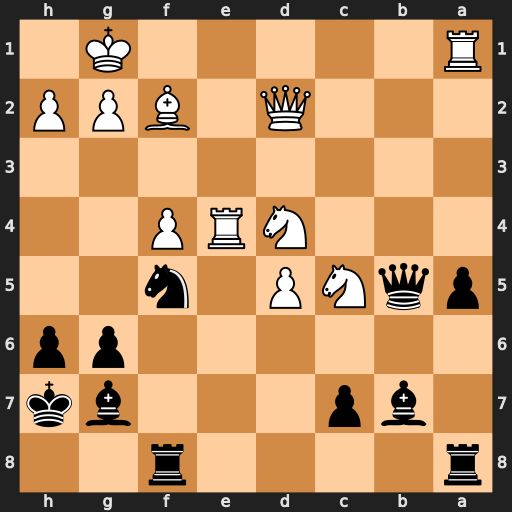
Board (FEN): r4r2/1bp3bk/6pp/pqNP1n2/3NRP2/8/3Q1BPP/R5K1
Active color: b
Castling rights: -
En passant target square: -
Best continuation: Qxc5 Nxf5 Qxd5 Qxd5 Bxd5 Nxg7 Bxe4